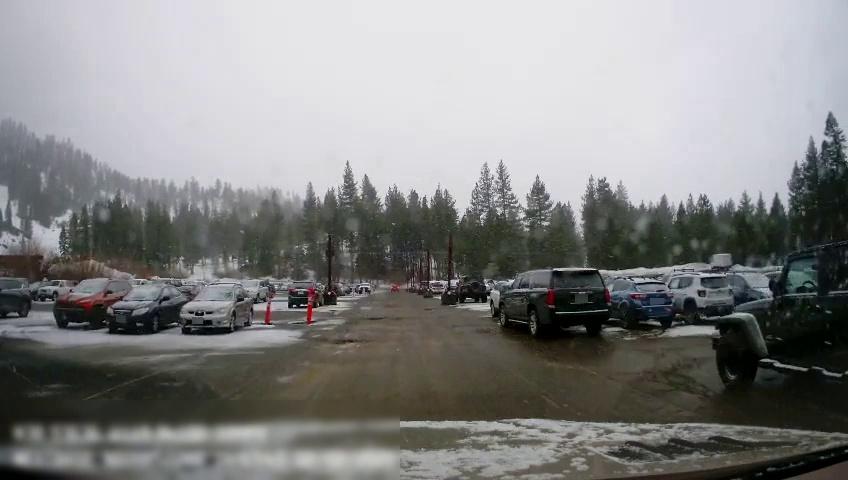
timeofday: Day
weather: Snowy
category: Vehicles | Truck
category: Vehicles | Car
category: Vehicles | Car
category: Vehicles | SUV
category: Vehicles | Car
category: Vehicles | SUV
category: Vehicles | SUV
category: Vehicles | SUV
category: Vehicles | SUV
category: Vehicles | SUV
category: Vehicles | SUV
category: Vehicles | Car
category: Vehicles | SUV
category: Vehicles | SUV
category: Drivable Space